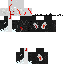
A female skeleton skin with dark skin, wearing brown bald dressed in a black hoodie and black pants, featuring a closed mouth.